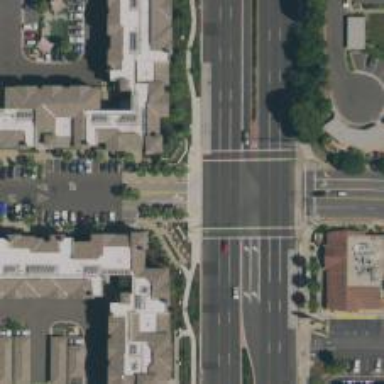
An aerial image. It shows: Footway with crossing lines.